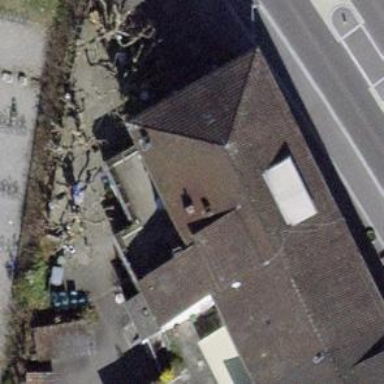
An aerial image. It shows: Restaurant.